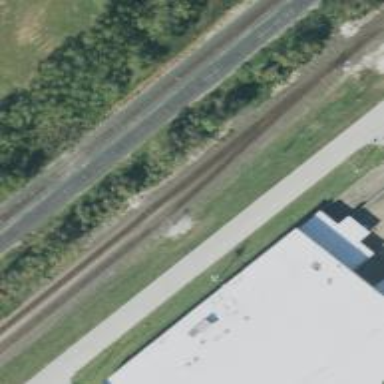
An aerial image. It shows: Railway siding for service.